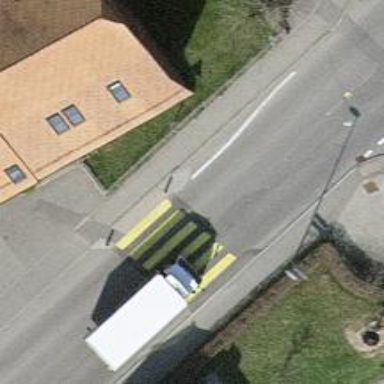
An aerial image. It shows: Uncontrolled zebra crossing with markings on the road.